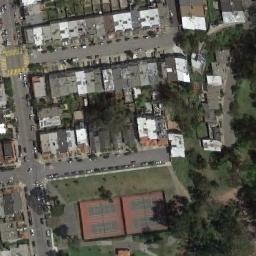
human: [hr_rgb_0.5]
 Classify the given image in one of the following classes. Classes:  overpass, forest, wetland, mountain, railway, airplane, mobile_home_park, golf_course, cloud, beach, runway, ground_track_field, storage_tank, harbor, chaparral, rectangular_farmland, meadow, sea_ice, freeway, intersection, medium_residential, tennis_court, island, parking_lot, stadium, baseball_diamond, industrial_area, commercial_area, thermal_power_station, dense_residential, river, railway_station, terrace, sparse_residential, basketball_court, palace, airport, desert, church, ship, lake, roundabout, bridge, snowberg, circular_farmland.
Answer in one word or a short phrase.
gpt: tennis_court